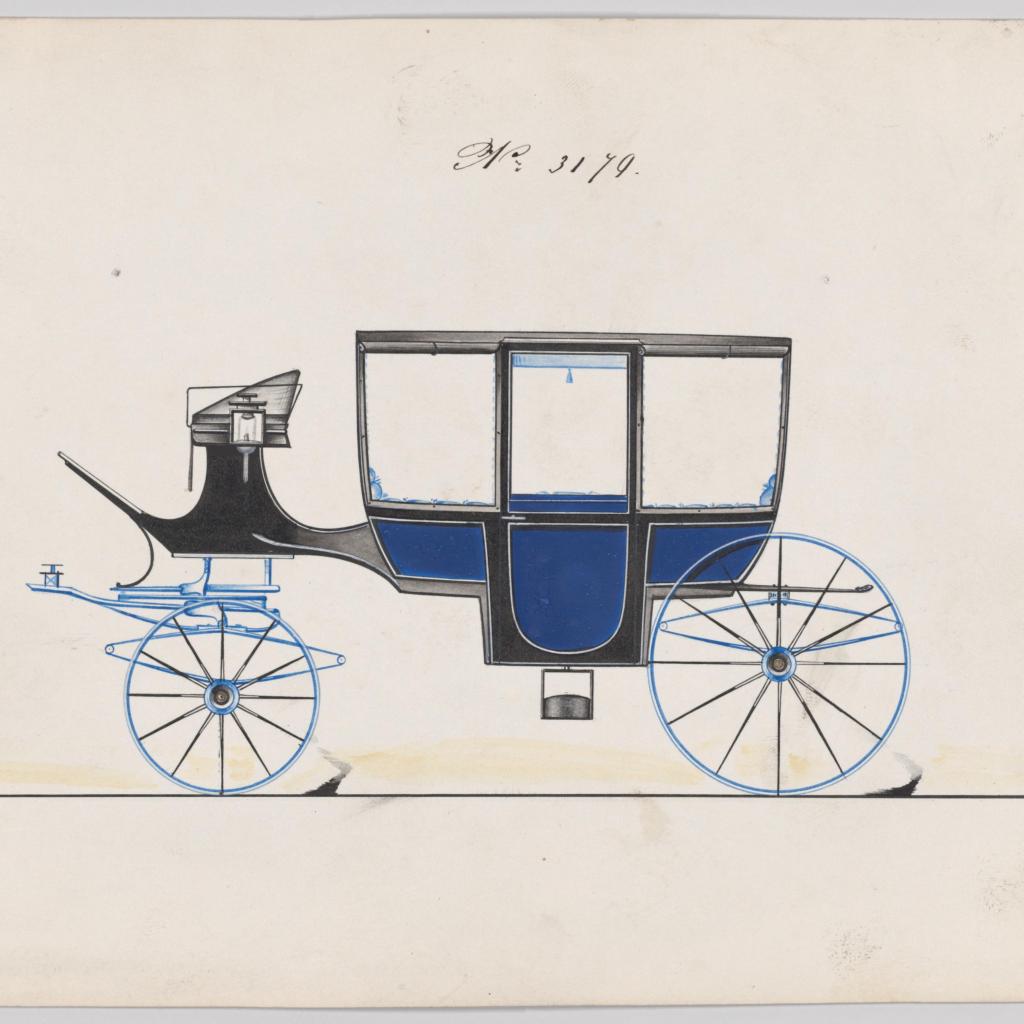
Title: Design for Glass Panel Coach, no. 3179
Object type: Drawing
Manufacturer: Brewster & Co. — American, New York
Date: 1875
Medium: Pen and black ink, watercolor and gouache
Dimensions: sheet: 6 15/16 x 9 1/2 in. (17.6 x 24.1 cm)
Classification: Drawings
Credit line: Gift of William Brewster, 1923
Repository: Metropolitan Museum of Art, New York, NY